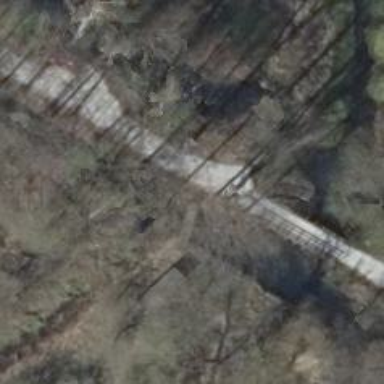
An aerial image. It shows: Path leading to bridge.